Question: If i had an array of point structs defined as
'''
struct Point{
float x;
float y;
};
'''
How would I rotate the points in this array by a given angle?
As an example:

Any help would be appreciated!
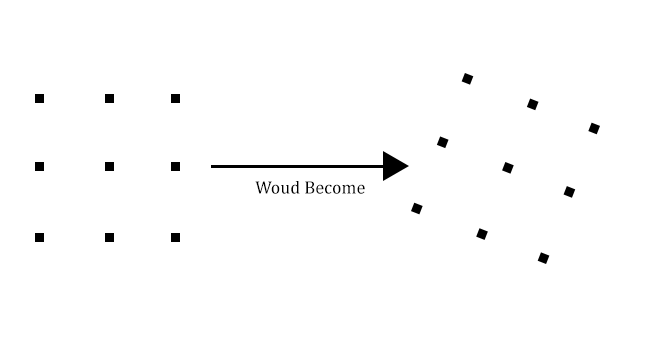
Answer: '''
float x_old = p.x; float y_old = p.y;
p.x = x_old * cos(a) - y_old * sin(a);
p.y = x_old * sin(a) + y_old * cos(a);
'''
Of course, if you are rotating many points by the same angle, you will want to save the sin & cos, instead of calculating them twice per point.